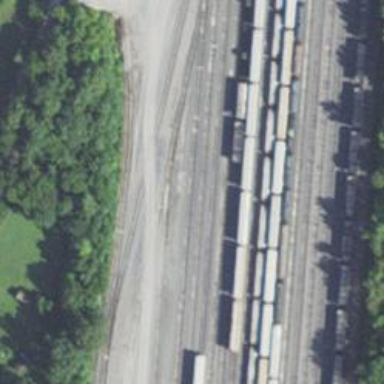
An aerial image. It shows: Railway yard in service.